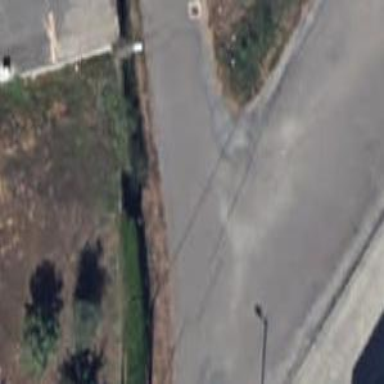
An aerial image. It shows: Residential road with concrete surface.